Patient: sex F, age 31
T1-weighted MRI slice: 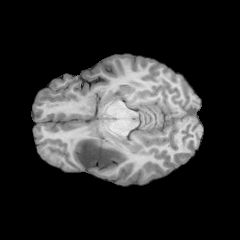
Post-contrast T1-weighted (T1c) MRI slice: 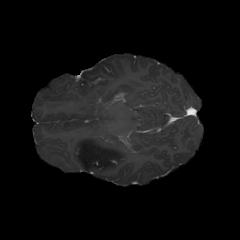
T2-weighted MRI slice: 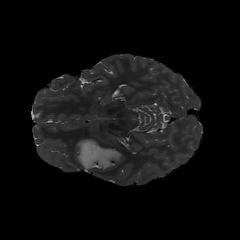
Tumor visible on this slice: yes
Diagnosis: Astrocytoma, IDH-mutant
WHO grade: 2